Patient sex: M
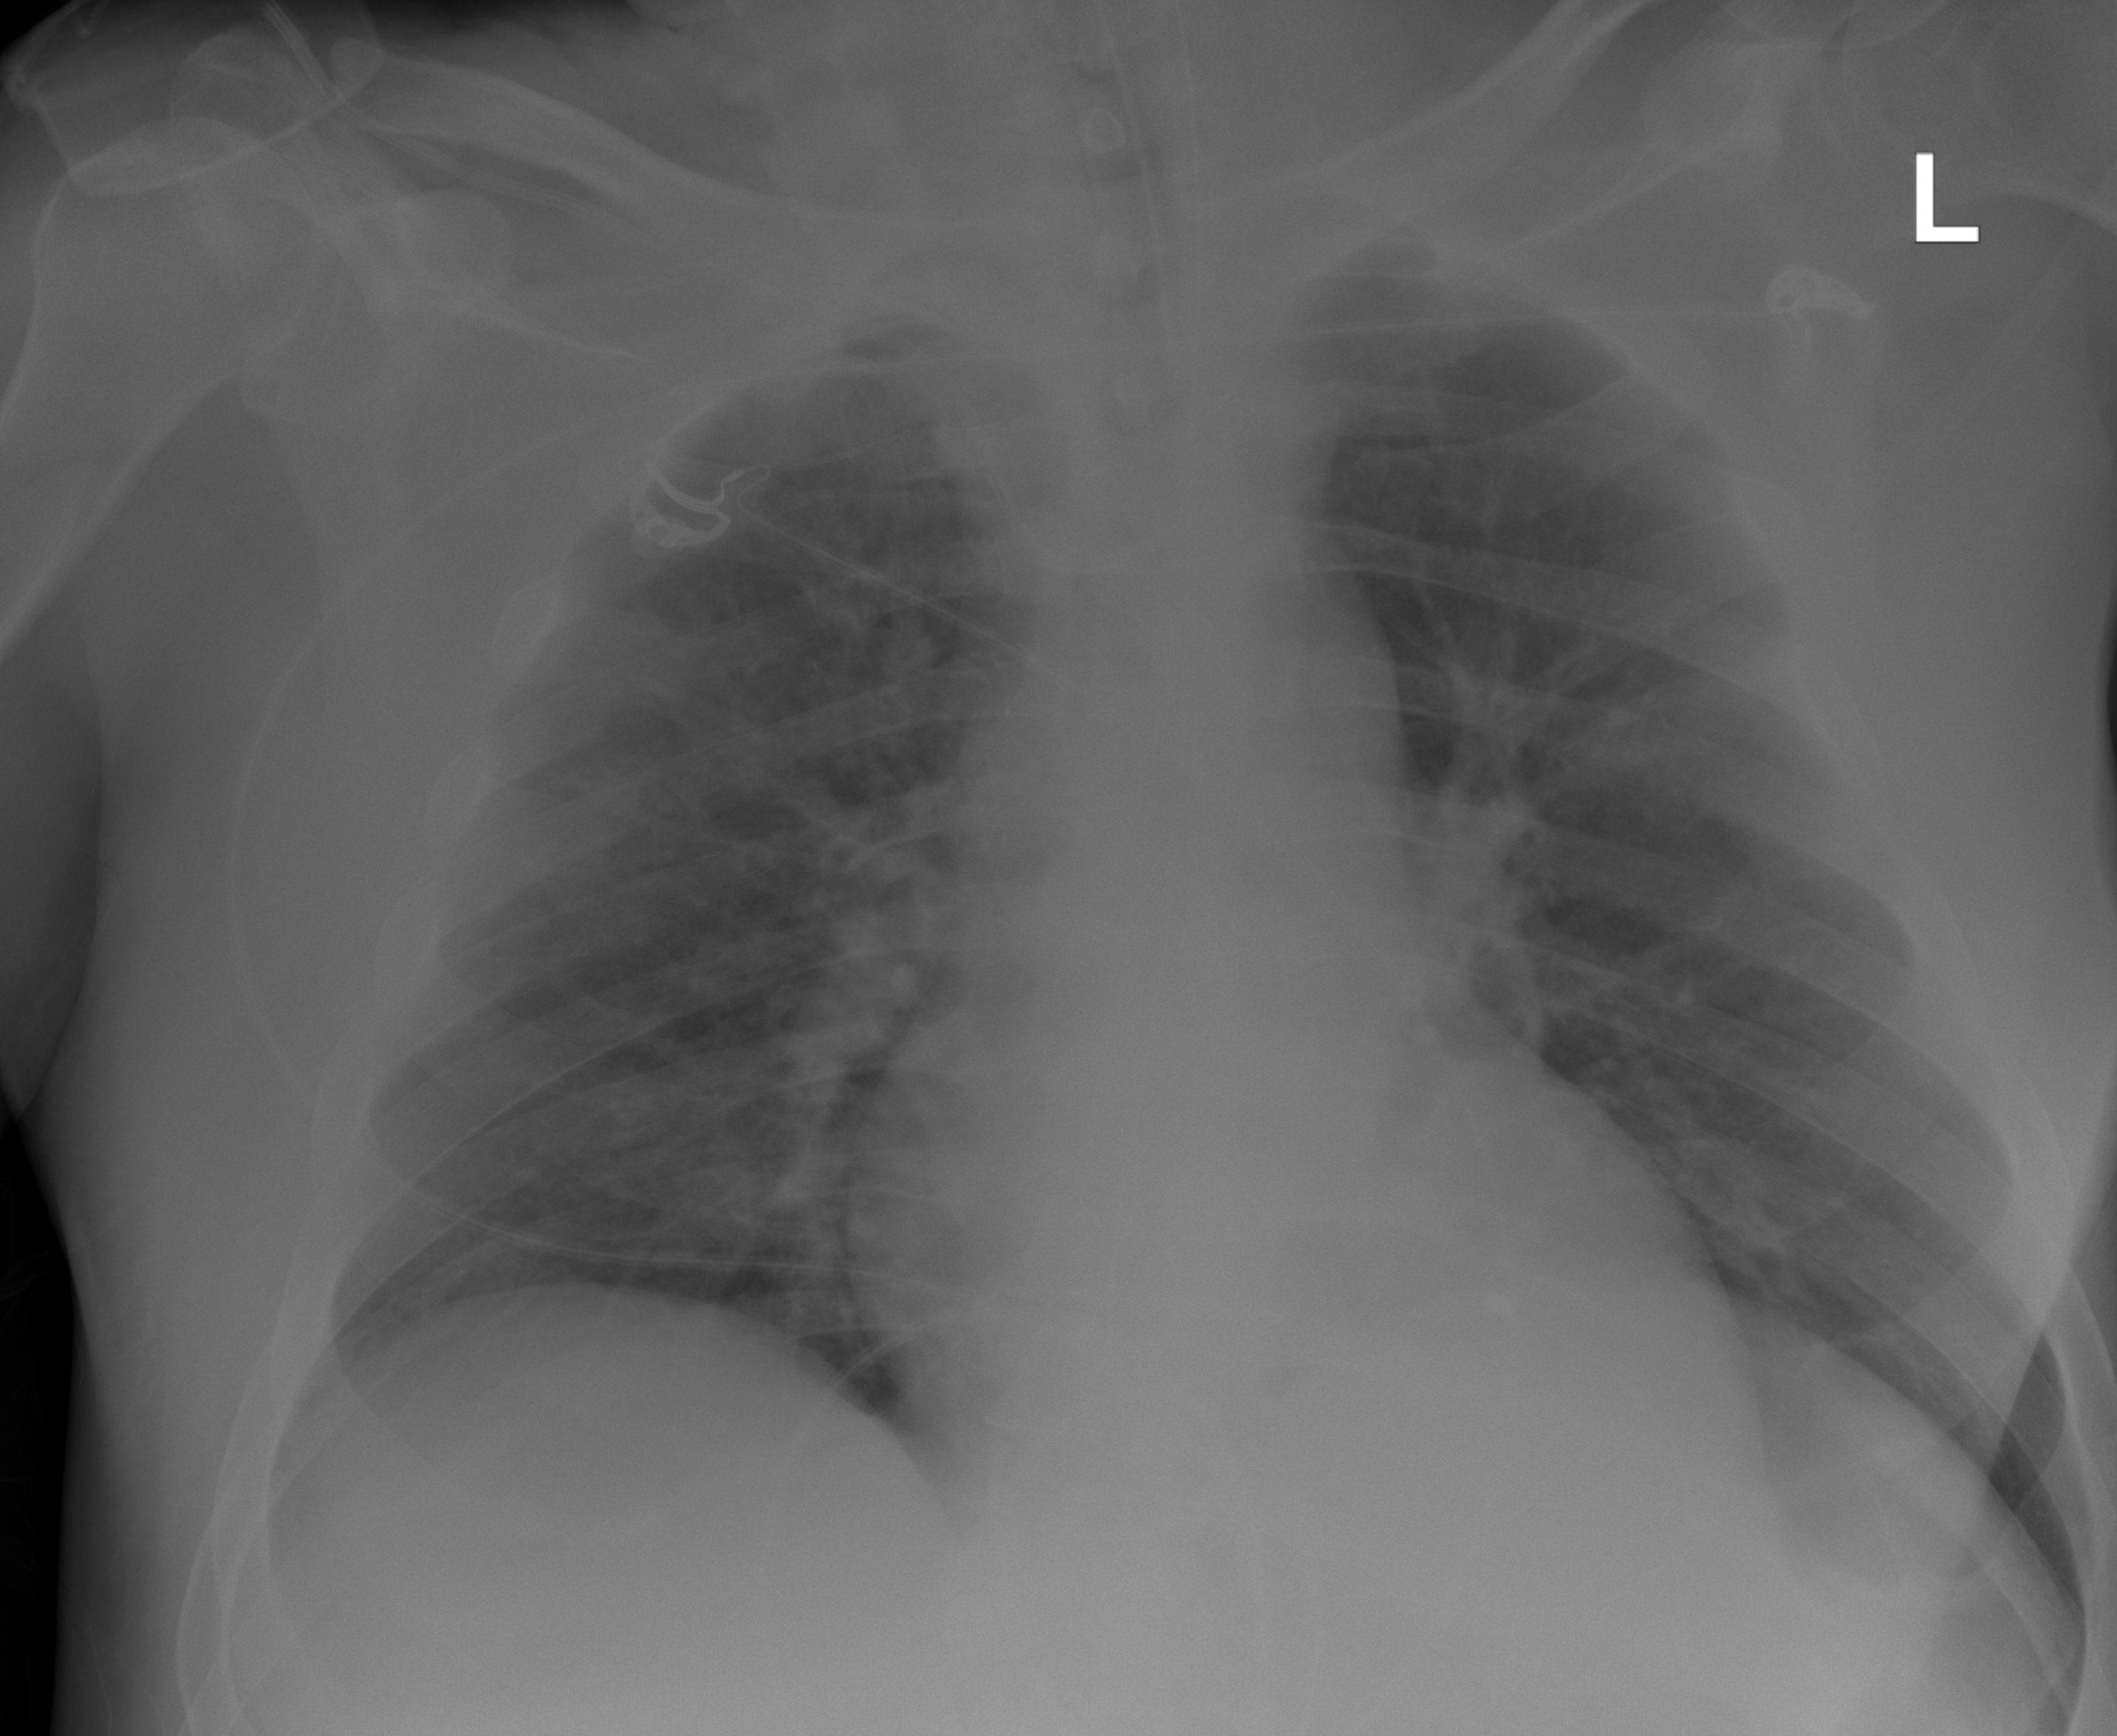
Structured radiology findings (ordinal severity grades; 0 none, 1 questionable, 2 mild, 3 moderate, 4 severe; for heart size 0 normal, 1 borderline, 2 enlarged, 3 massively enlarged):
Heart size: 2
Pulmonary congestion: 2
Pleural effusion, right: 0
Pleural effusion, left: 2
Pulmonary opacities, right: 0
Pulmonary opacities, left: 0
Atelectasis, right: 0
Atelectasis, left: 2